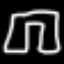
Label: pants